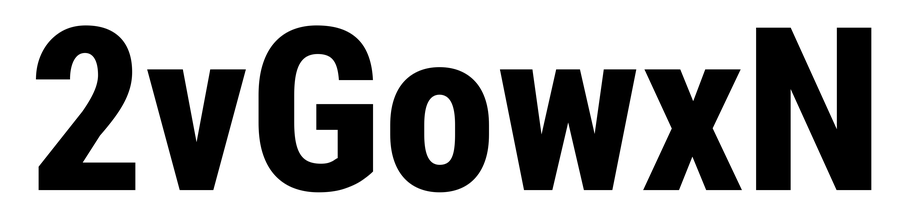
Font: Roboto_Condensed_ExtraBold